高一 · 计数
图 (1) 是某高三学生高中三年来的数学考试成绩茎叶图, 第 1 次到第 14 次的考试成绩依次记为 $A_{1}, A_{2} \cdots A_{14}$. 图 (2) 是统计成绩在一定范围内考试次数的一个程序框图. 那么程序框图输出的结果是 ( )
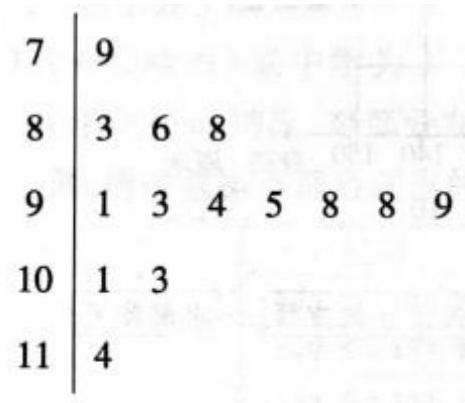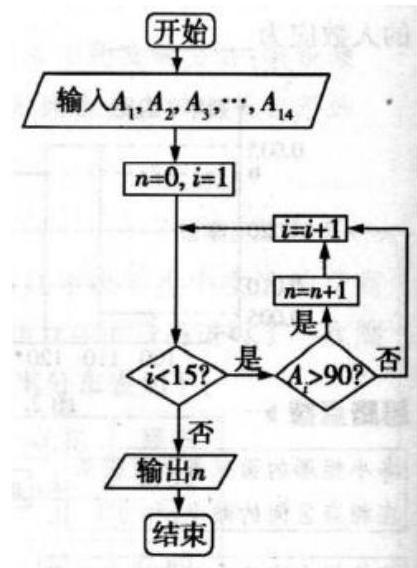
A. 7
B. 8
C. 9
D. 10

(1)

(2)
答案: D
解析: 根据框图可知该程序的作用是统计 14 次考试中成绩超过 90 分的次数。根据茎叶图可得超过 90 分的次数为 10.